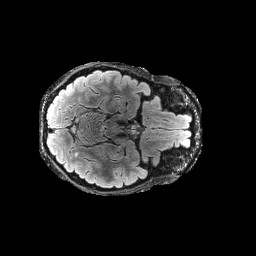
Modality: FLAIR
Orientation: axial
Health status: ill
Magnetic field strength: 3 T